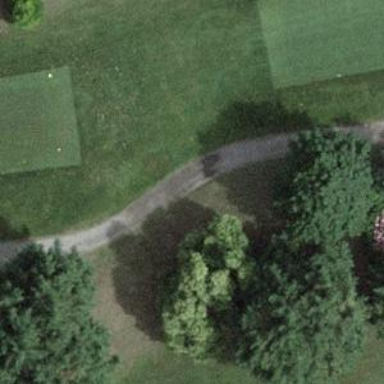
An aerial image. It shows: Designated golf cartpath with grade1 tracktype.